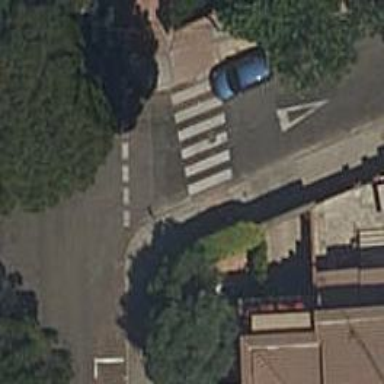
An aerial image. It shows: Sidewalk along the footway.